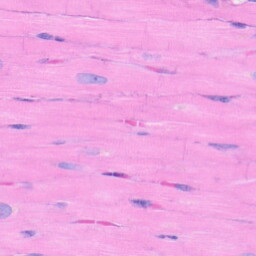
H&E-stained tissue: Heart